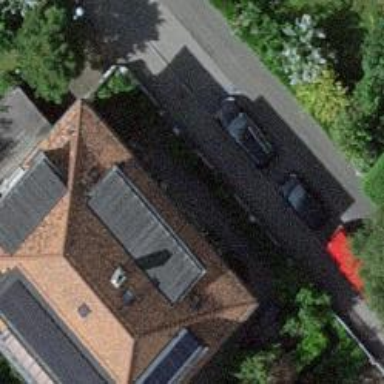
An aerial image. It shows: Hipped roof on apartment building.